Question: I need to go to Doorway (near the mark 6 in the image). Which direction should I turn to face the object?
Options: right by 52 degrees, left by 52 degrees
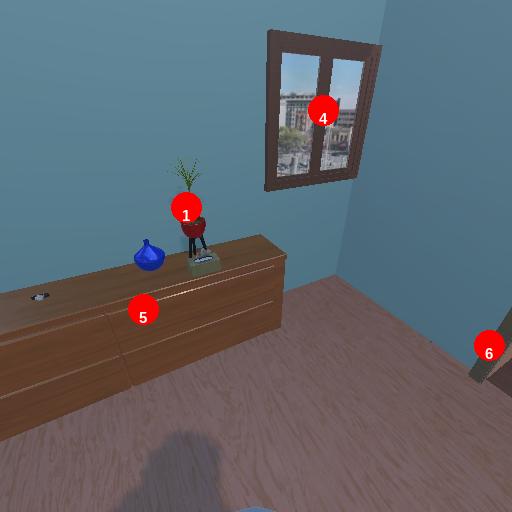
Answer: right by 52 degrees